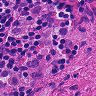
Metastatic tissue present: no